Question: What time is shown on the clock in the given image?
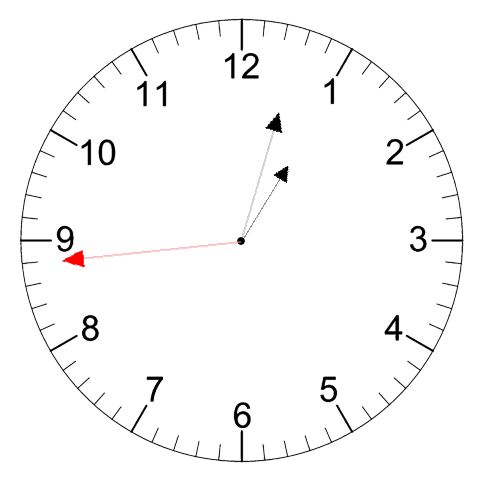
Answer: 01:02:44